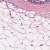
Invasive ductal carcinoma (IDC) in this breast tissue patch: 0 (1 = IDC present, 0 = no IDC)